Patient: sex M, age 48
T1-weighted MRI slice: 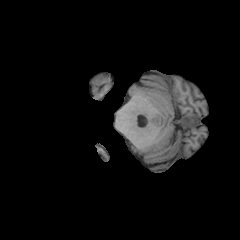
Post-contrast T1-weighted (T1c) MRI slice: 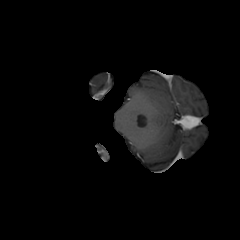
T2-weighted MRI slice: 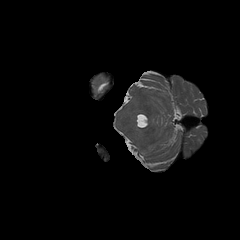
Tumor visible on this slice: no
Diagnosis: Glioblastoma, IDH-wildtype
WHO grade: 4